Question: i was changing the site and in database , i found there is one row data like
'''
optionid optionname optionvalue autoload
31 gzipcompression 0 yes
32 hack_file 0 yes
'''
here in table field i found above data in my wordpress databse.
what is hack_file??
how to chanage the option value?> how to mange it? any idea..

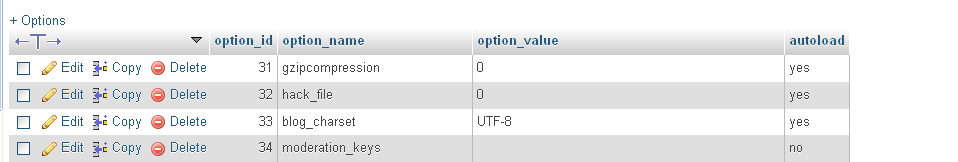
Answer: You will have to turn the gzip compression on in your settings:
1. Log in to your WordPress admin.
2. Navigate to: wp-admin/options.php
3. Scroll down to gzipcompression and change the value in the field from 0 to 1. This sets GZip compression to "true" in WordPress.
See: <URL>
1. Log in to your WordPress admin.
2. Navigate to: wp-admin/options.php
3. Scroll down to hack_file and change the value in the field from 0 to 1.
Once this is enabled it checks for a file in your blog root folder called "my-hacks.php". If this file exists, then whatever code is in it is executed. If the file doesn't exist then nothing happens.